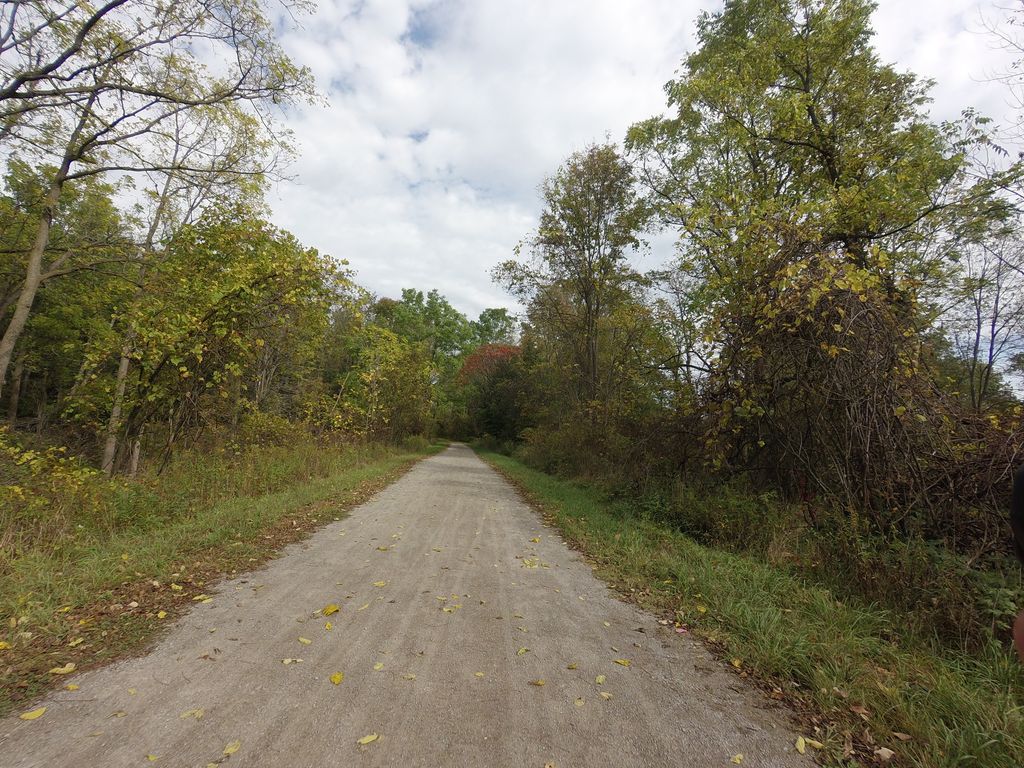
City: hamilton